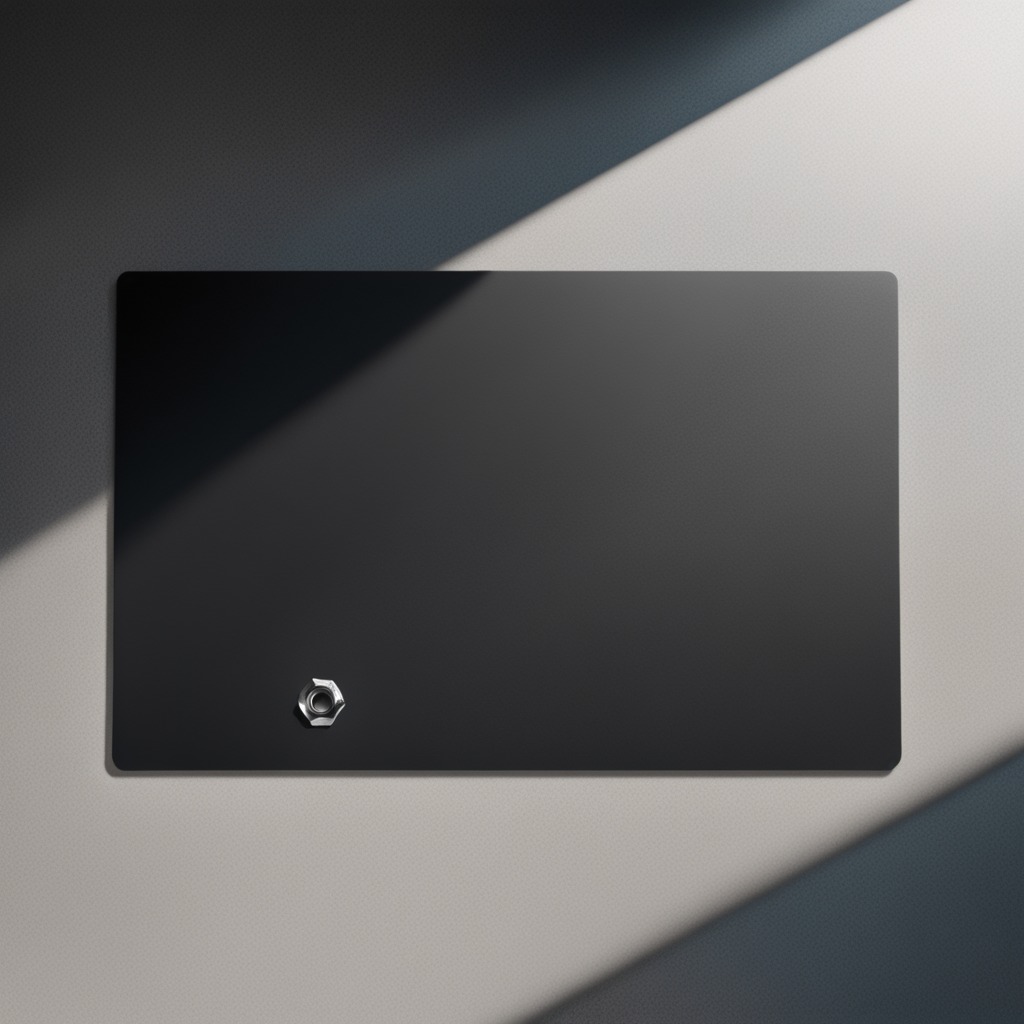
A metal nut lying on the clean granite tabletop